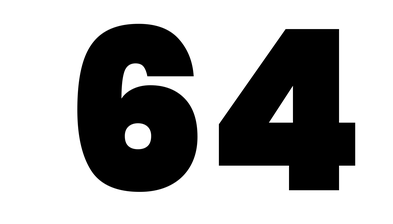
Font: Poppins-Black